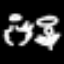
Label: angel